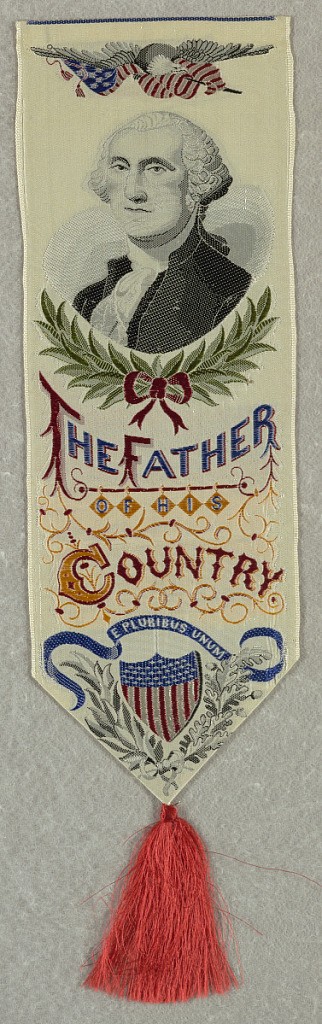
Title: Bookmark
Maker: Warner Company
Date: ca. 1920
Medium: silk
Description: White ribbon, brocaded in blue, green, yellow, and black. Portrait of George Washington with inscription "The Father of his Country" and shield.